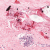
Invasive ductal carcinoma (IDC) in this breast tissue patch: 0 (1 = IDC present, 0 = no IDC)